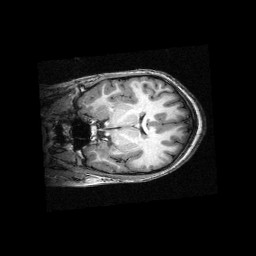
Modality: T1w
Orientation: coronal
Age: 10
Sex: female
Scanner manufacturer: siemens
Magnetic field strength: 3 T
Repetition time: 2.3 s
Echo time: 0.00336 s